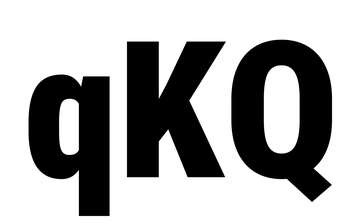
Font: Roboto_Condensed_Black